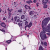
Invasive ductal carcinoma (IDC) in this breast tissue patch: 1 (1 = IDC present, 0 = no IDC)